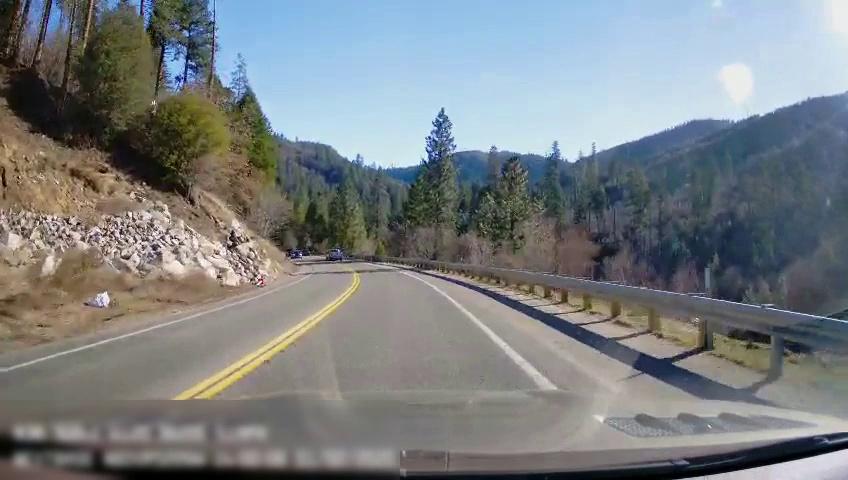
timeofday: Day
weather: Sunny
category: Drivable Space
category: Drivable Space
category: Vehicles | Truck
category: Vehicles | SUV
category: Lanes | Opposite Lane
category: Lanes | Current Lane
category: Lanes | Opposite Lane
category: Lanes | Current Lane